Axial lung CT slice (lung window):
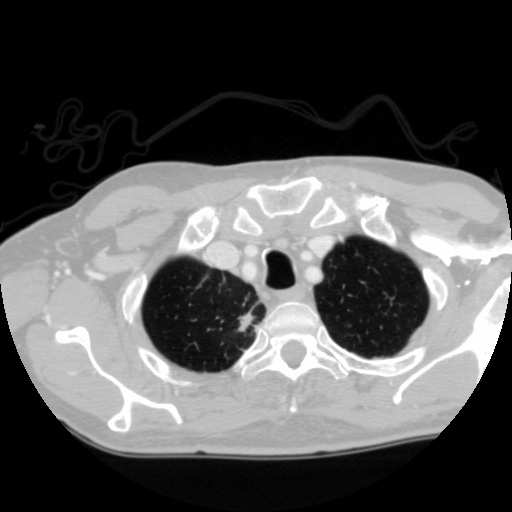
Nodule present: no